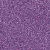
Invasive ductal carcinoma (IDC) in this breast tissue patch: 1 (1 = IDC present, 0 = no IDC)